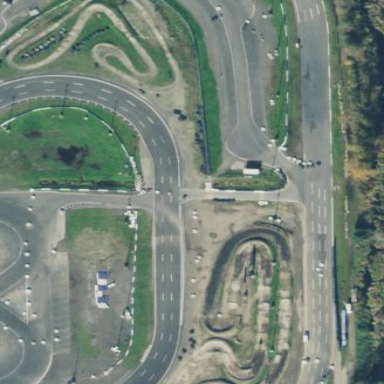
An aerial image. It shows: Motor sport raceway with asphalt surface.